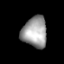
Tissue: lung
Cell type: Endothelial cells
Senescence score: 0.5601
Nuclear area (px): 752
Mean DAPI intensity: 156.754